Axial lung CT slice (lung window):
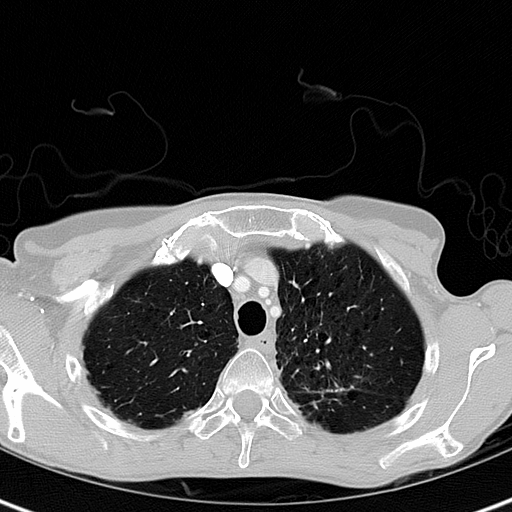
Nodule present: no